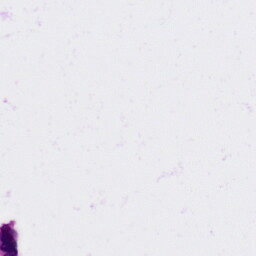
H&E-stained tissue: Ovarian